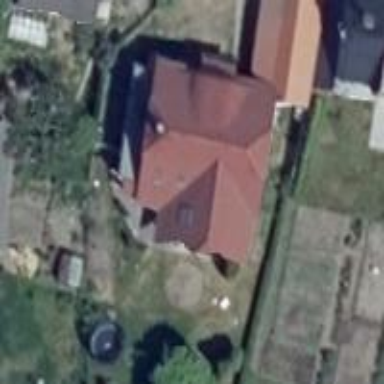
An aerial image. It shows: Grey house with flat roof. The house has multiple building parts.